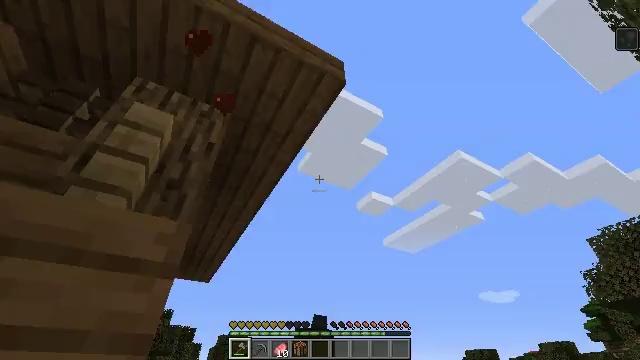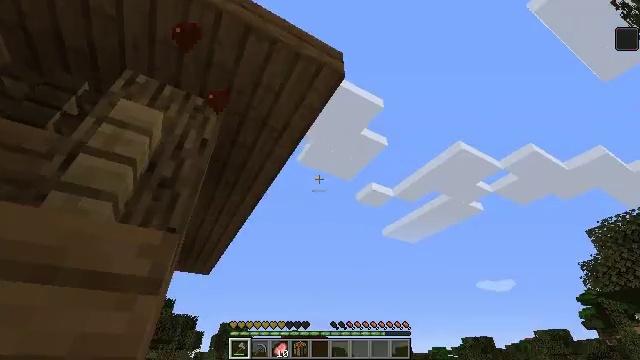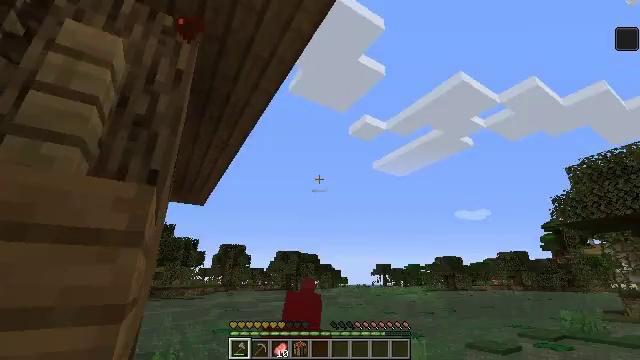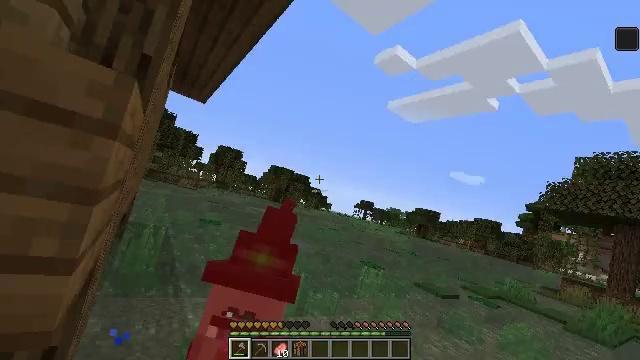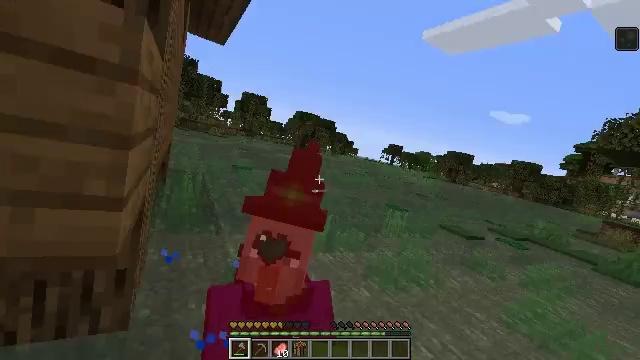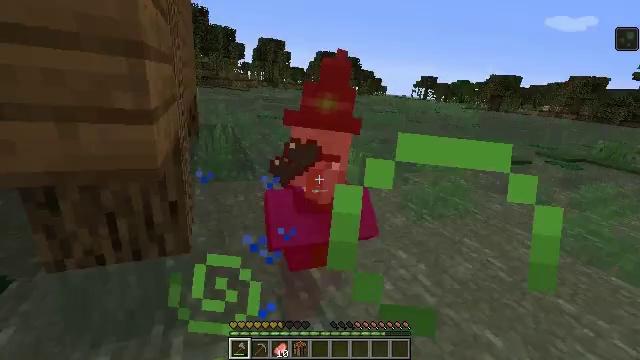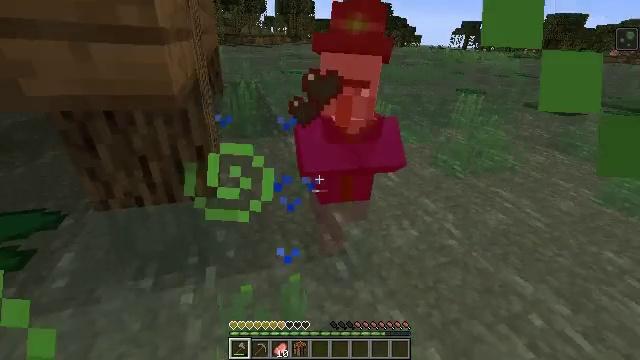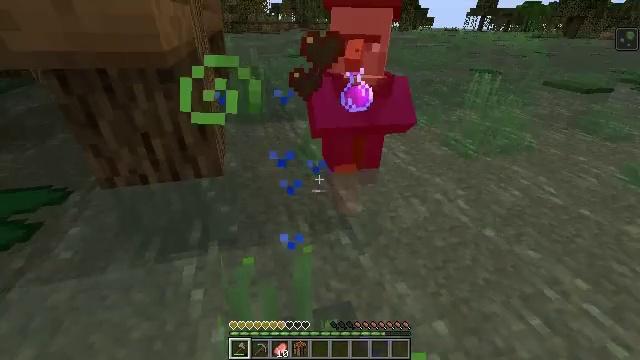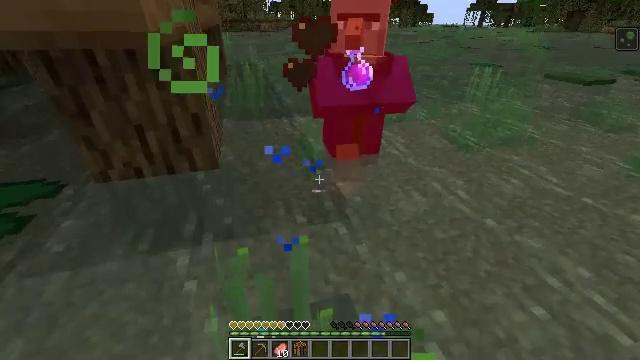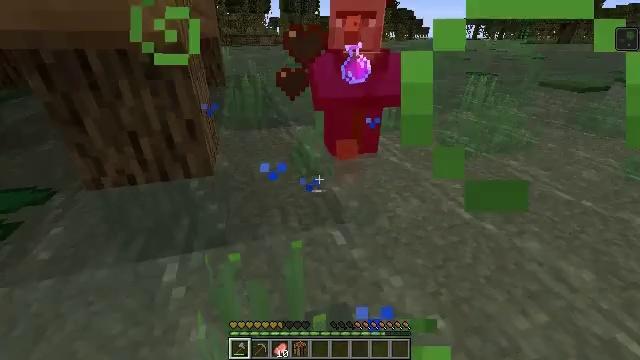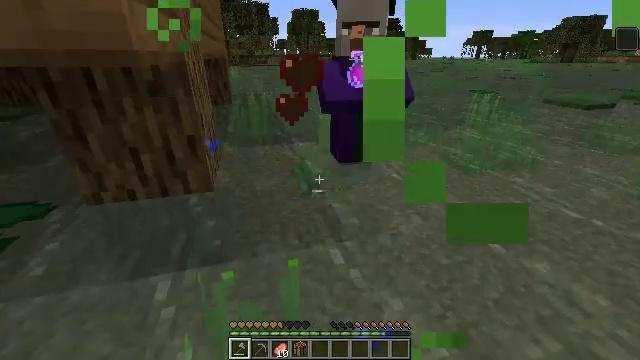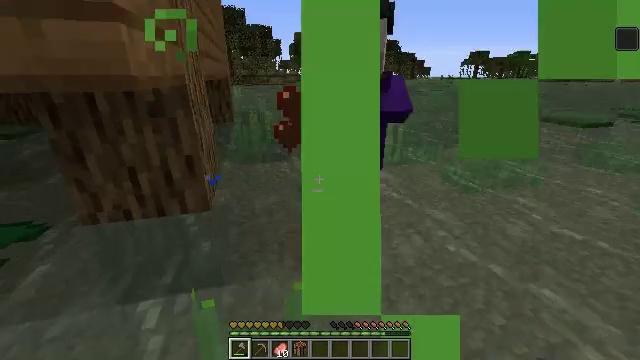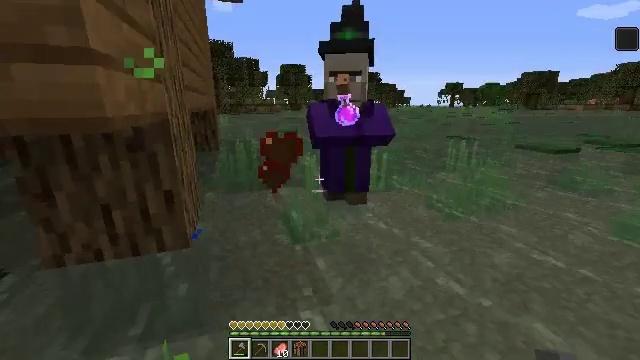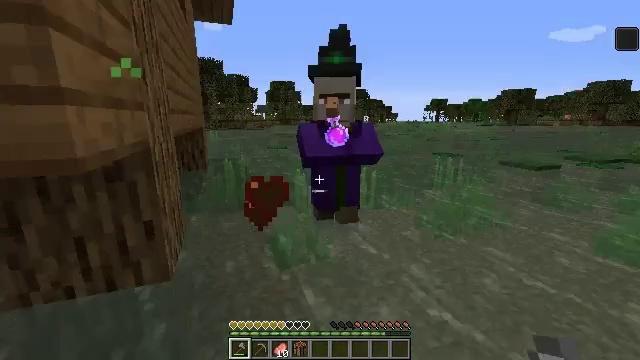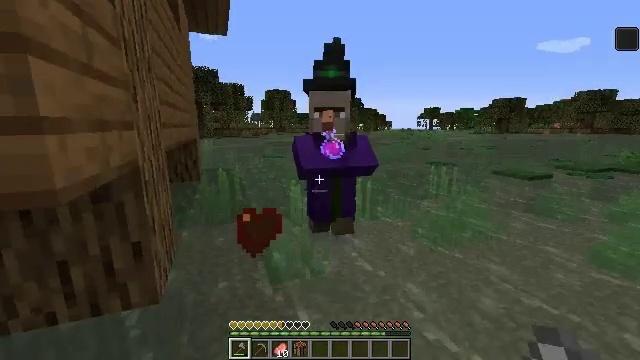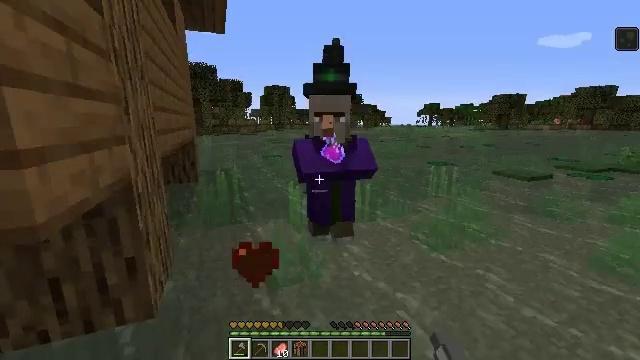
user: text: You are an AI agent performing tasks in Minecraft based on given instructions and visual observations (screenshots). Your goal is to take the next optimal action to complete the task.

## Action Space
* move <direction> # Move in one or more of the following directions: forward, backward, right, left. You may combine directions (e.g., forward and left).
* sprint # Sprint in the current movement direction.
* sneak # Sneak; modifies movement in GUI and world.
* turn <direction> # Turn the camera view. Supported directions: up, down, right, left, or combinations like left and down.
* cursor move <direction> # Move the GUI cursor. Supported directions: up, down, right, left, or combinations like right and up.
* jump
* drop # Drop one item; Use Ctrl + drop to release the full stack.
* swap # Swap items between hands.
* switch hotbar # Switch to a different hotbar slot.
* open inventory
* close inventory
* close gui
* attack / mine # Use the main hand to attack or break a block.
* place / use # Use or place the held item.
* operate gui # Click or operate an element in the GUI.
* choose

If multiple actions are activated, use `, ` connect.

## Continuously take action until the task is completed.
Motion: motion action
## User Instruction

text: Battle the witch.
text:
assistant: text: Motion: move right, turn down, jump
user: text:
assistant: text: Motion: move right, turn right and down, jump
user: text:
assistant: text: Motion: move right, turn right and down, jump
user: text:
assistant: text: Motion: move right, turn left and down, jump
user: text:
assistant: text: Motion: move right, turn left and down, jump
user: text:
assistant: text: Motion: move right, turn left and down, jump
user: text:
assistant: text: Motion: move right, turn left and down, jump
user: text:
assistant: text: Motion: jump
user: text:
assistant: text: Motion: move forward, turn up, jump
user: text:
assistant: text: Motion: move forward, turn left and up, jump
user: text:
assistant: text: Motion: move forward, turn up, jump
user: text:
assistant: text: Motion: move forward, turn right and up, jump
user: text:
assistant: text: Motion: move forward, turn right and up, jump
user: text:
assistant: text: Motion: move forward, turn right and up, attack / mine, jump
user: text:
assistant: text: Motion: move forward, sprint, attack / mine, jump
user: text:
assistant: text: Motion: move forward
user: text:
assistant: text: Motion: move forward
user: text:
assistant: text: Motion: move forward
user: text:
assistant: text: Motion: no_op